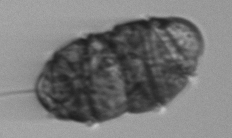
Label: Margalefidinium